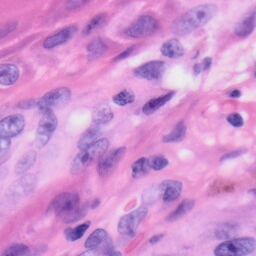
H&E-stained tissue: Skin